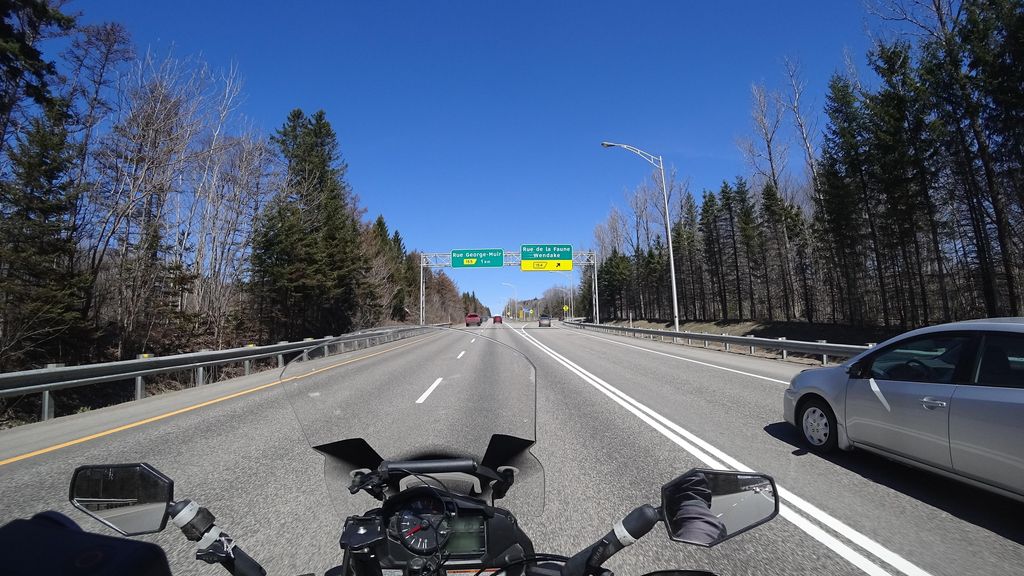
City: quebec_city